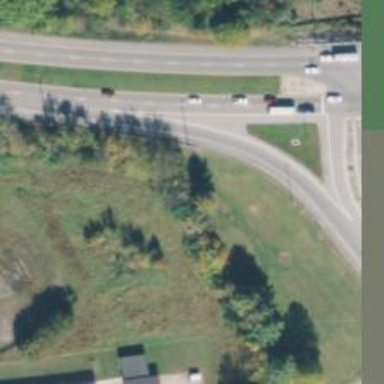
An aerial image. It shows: Trunk link highway.